Field crop: tomato
Growth stage: 1
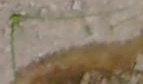
Species: cyperus